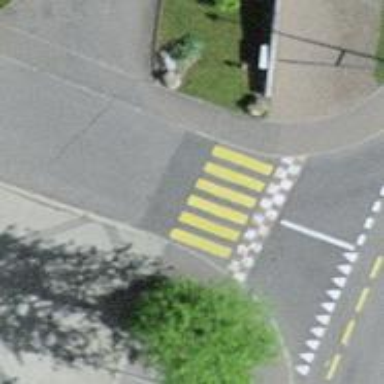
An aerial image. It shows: Uncontrolled zebra crossing with notable zebra markings.